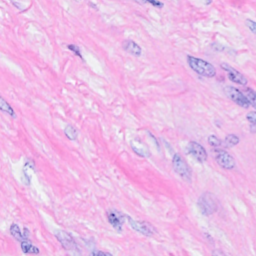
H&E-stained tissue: Breast